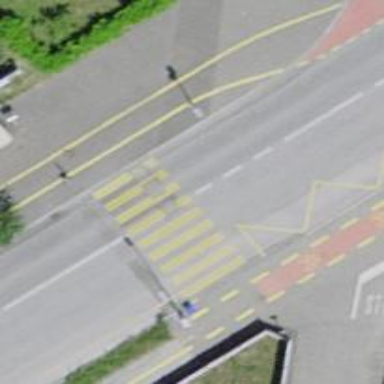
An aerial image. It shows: Uncontrolled zebra crossing on the road.